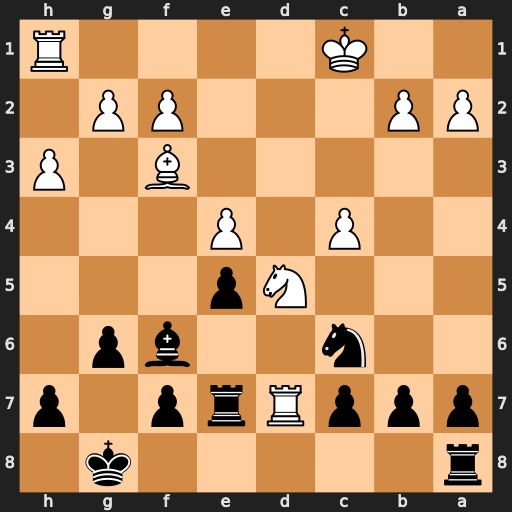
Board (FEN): r5k1/pppRrp1p/2n2bp1/3Np3/2P1P3/5B1P/PP3PP1/2K4R
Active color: b
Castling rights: -
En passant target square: -
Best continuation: Bg5+ Kb1 Rxd7